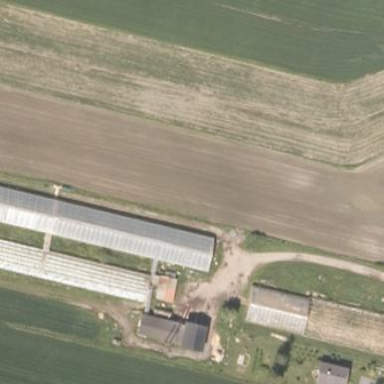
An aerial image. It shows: Farmyard area.